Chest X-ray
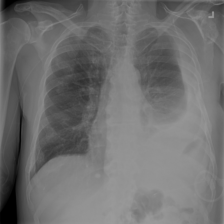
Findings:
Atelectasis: negative
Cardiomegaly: negative
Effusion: negative
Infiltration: positive
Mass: negative
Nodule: positive
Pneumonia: negative
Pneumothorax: negative
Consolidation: negative
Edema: negative
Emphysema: negative
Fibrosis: negative
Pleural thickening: negative
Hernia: negative